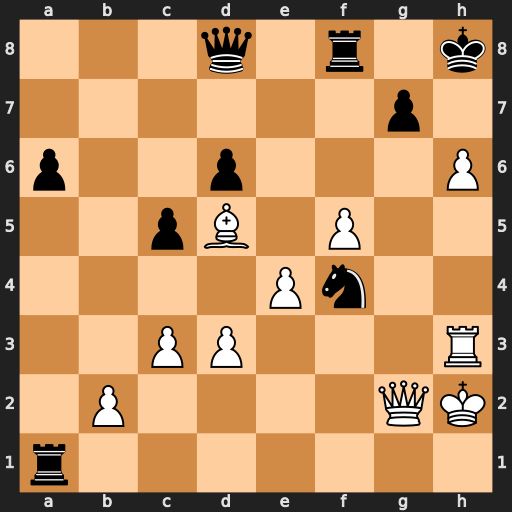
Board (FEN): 3q1r1k/6p1/p2p3P/2pB1P2/4Pn2/2PP3R/1P4QK/r7
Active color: w
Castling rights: -
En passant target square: -
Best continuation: hxg7#